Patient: sex F, age 70
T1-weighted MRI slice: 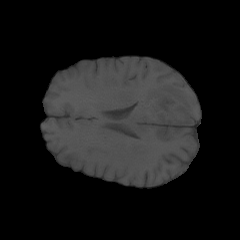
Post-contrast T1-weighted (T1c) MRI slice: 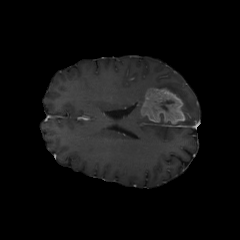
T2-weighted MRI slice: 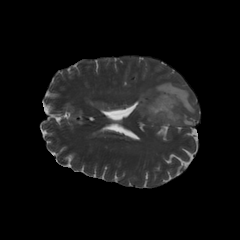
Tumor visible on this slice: yes
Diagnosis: Glioblastoma, IDH-wildtype
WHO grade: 4